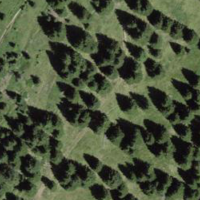
EUNIS habitat code: 23
Species observed at this site:
Tussilago farfara